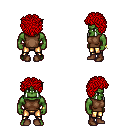
a pixel art fantasy rpg character, male body template, orc, green skin, brown sleeveless shirt, gold greaves, red curly afro hairstyle, bracelets, brown shoes, four views (front, back, left, right), 2x2 character sprite sheet, small pixel art, hard edges, no anti-aliasing